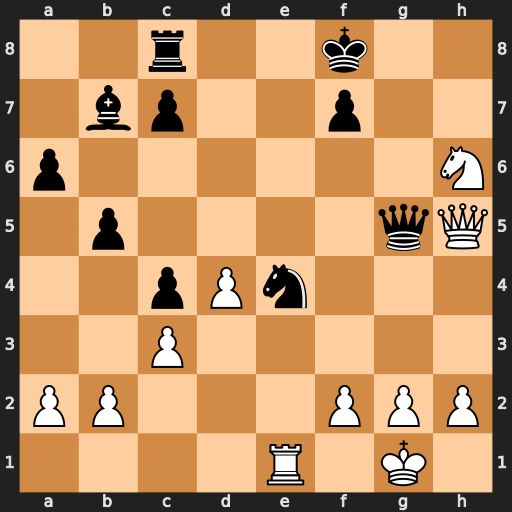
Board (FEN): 2r2k2/1bp2p2/p6N/1p4qQ/2pPn3/2P5/PP3PPP/4R1K1
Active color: w
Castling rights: -
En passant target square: -
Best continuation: Qxf7#